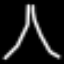
Label: The Eiffel Tower